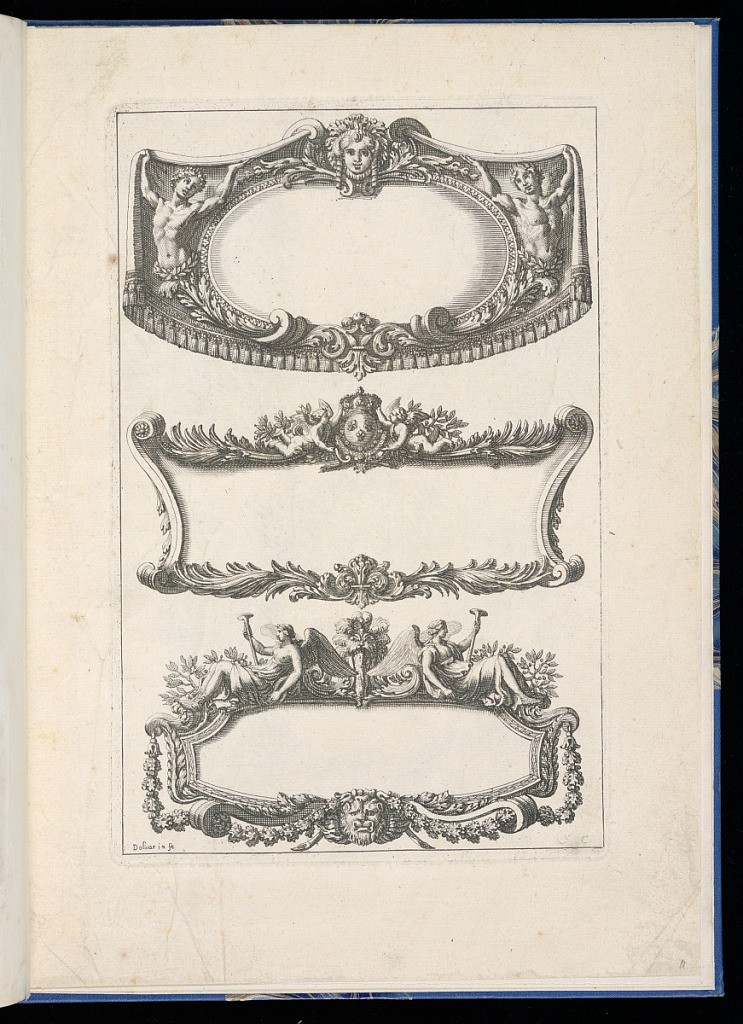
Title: Three Cartouche Designs
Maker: Juan Dolívar, Spanish, active in France, 1641–1692
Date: ca. 1690
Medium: Etching on paper
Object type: Print
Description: Three cartouche designs featuring scrolling leaves, festoons of leaves, olive branches, palm leaves, angels, mascarons (masks), male torsos, and the French royal coat of arms.